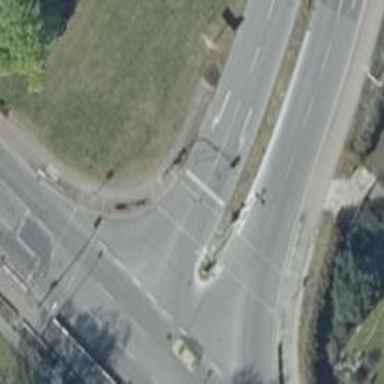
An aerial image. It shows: Road with traffic signals.